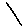
Label: line